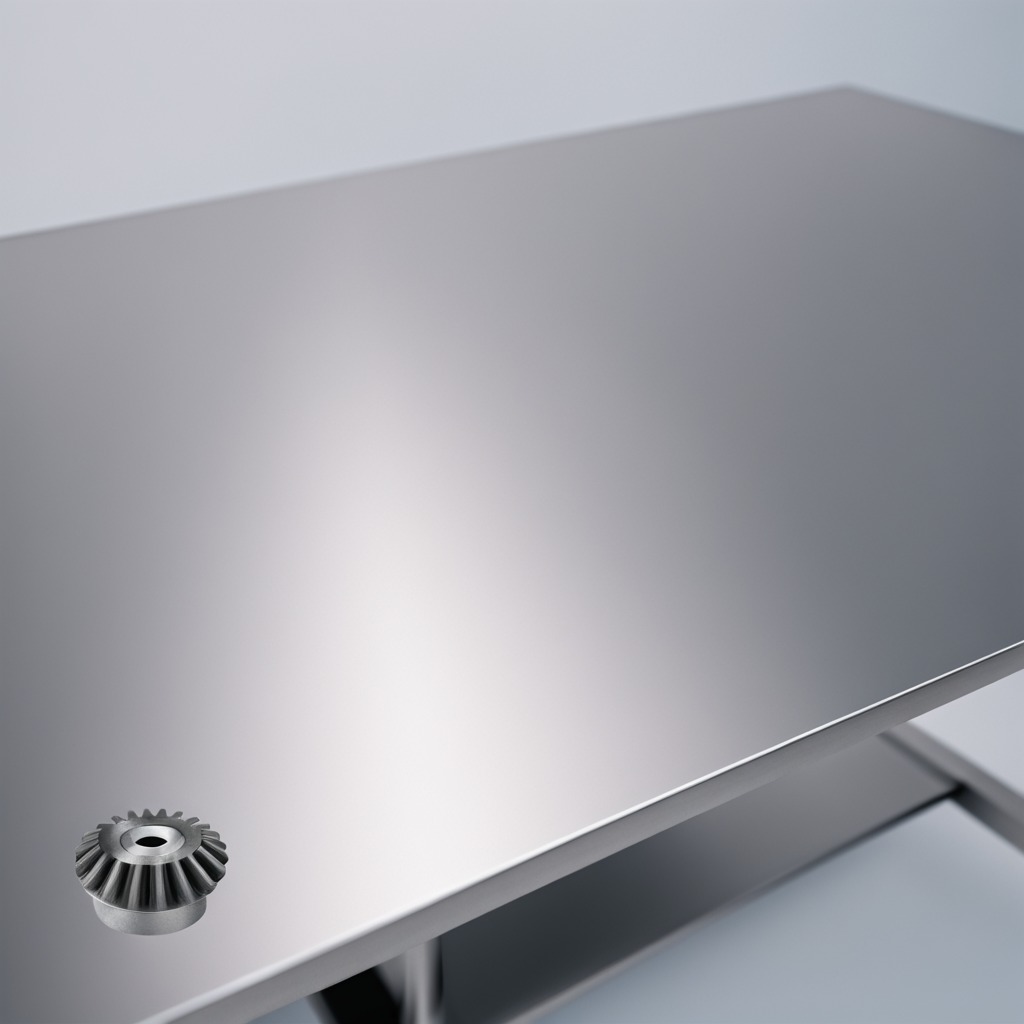
A steel gear with teeth is lying on a stainless steel table in a high-end prototyping lab.